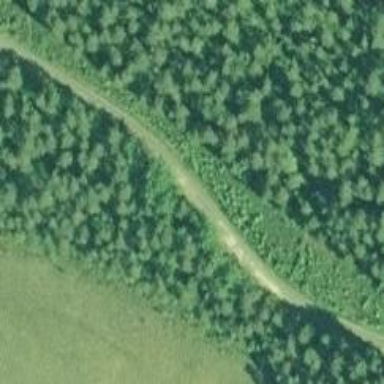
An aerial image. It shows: Path.